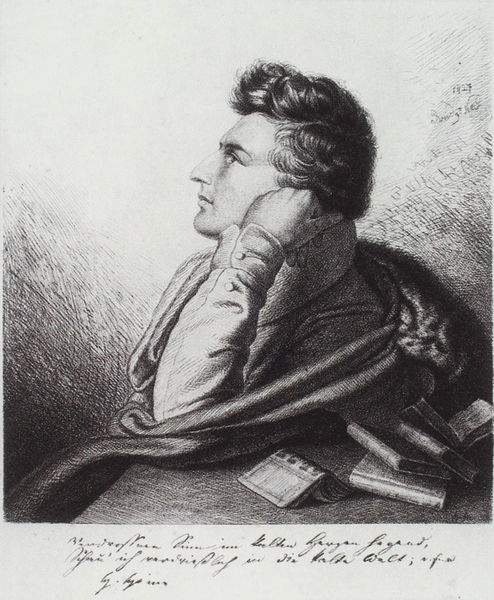
Titel: Heinrich Heine
Künstler: Ludwig Emil Grimm
Institution: Düsseldorf, Heinrich-Heine-Institut
Schlagwörter: hand, kopf, mann, ellbogen, grau, haar, nase, profil, schwarz, stuhl, stützen, tisch, weiss, zeichnung, hemd, arm, augen, gesicht, ärmel, bildnis, blicken, portrait, auge, haare, mantel, pose, decke, knopf, scheitel, schrift, bücher, liegen, dichter, streifen, nachdenklich, knöpfe, nachdenken, buch, denken, traum, schraffur, text, denker, heine, pelzkragen, aufgestützt, goethe, heinrich, gekritzel, hegel, manschettenknopf, #locken